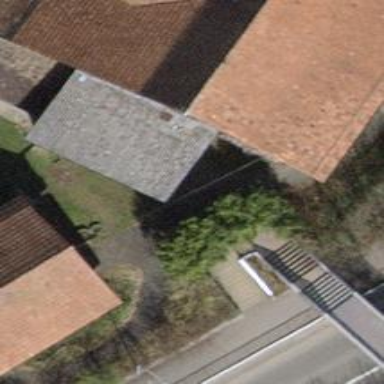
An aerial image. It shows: Set of concrete steps.